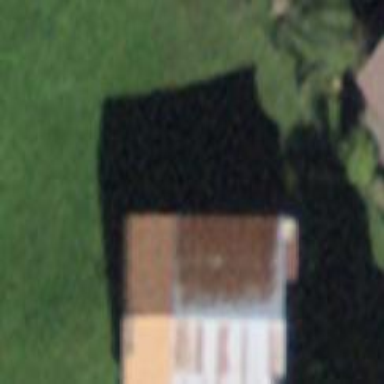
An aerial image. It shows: Barn.